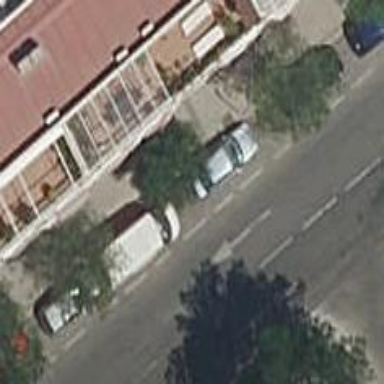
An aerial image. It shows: Parking area with surface.